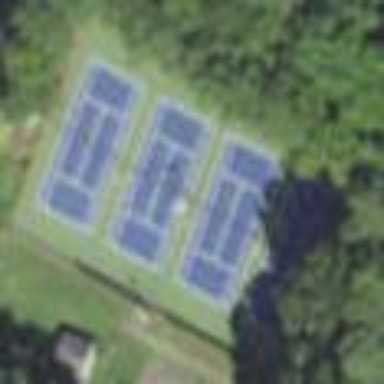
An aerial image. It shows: Tennis court on pitch.